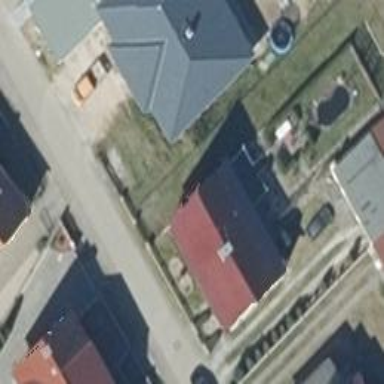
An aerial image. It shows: House with gabled roof oriented along the building. The roof color is maroon.